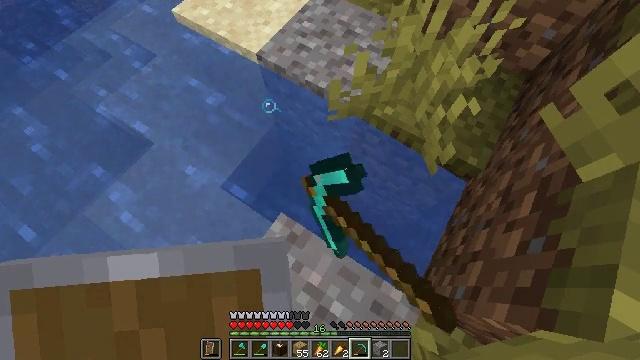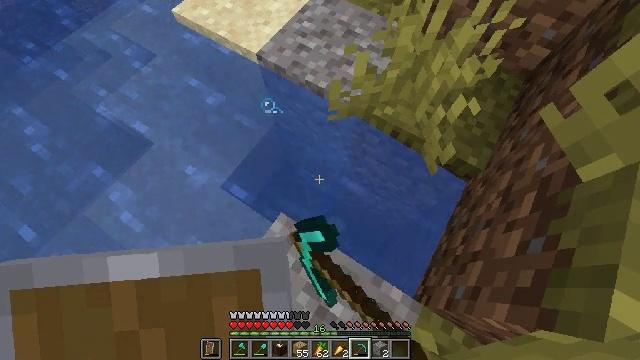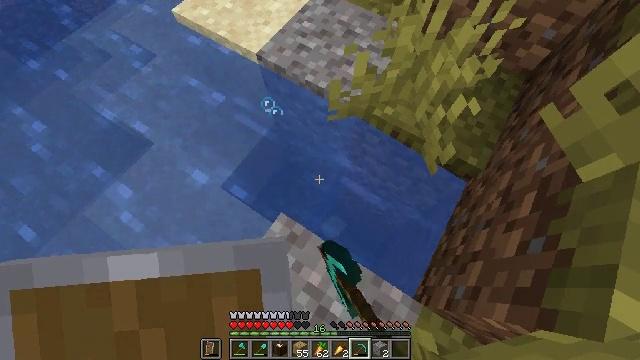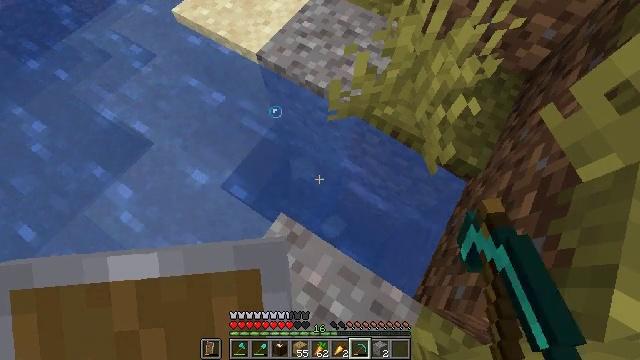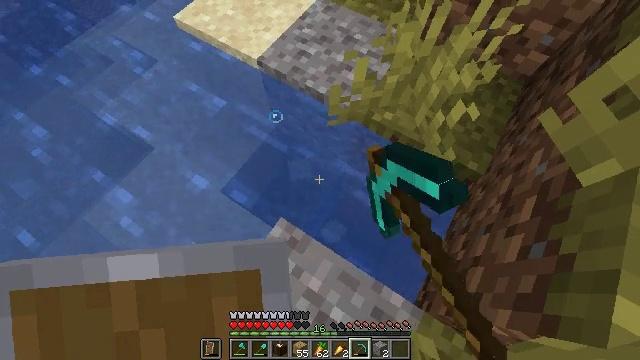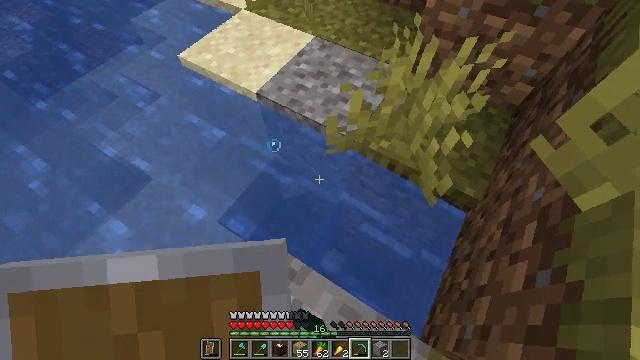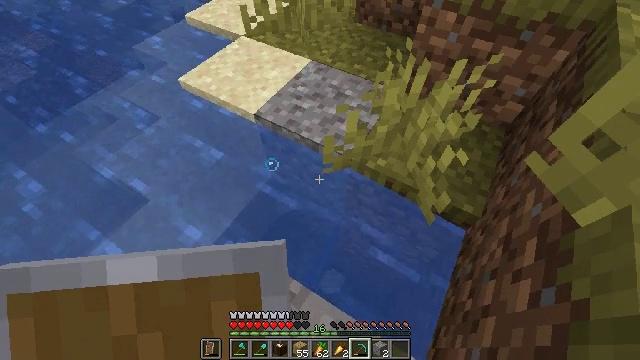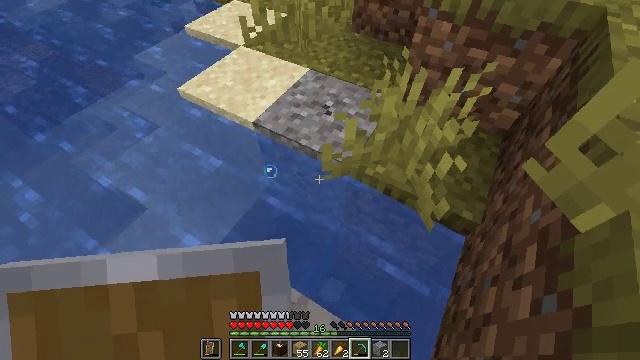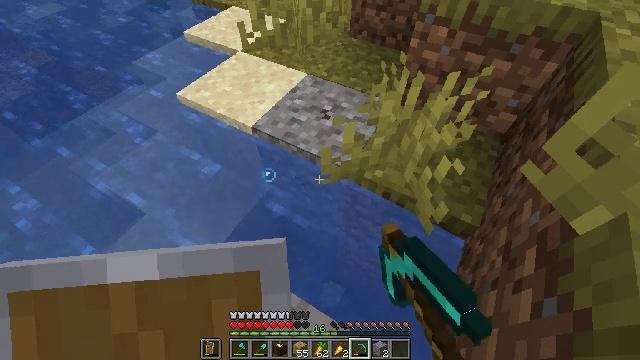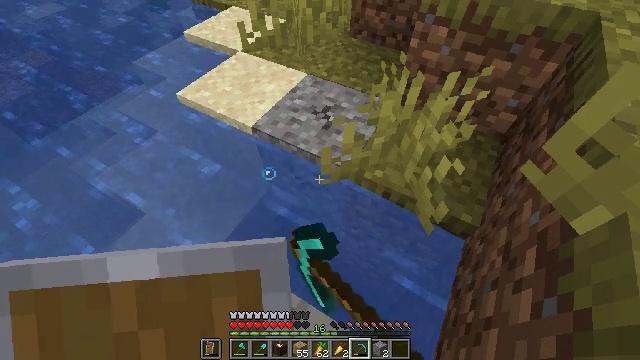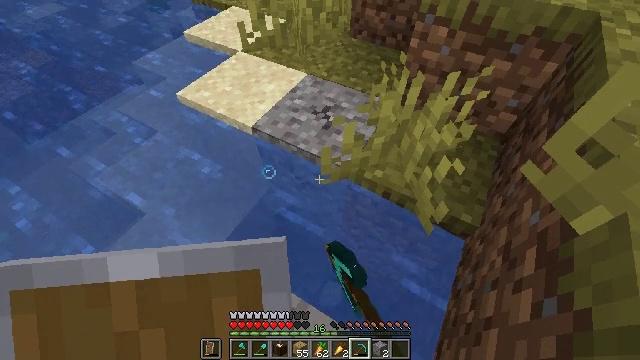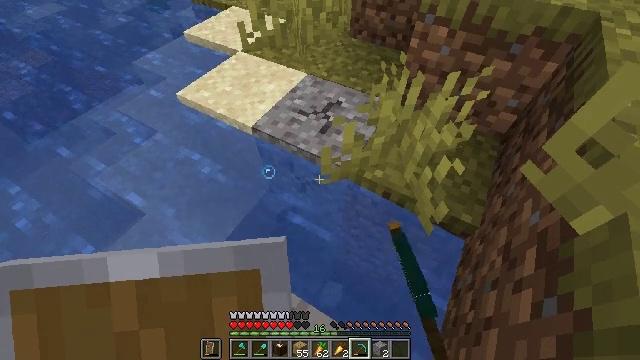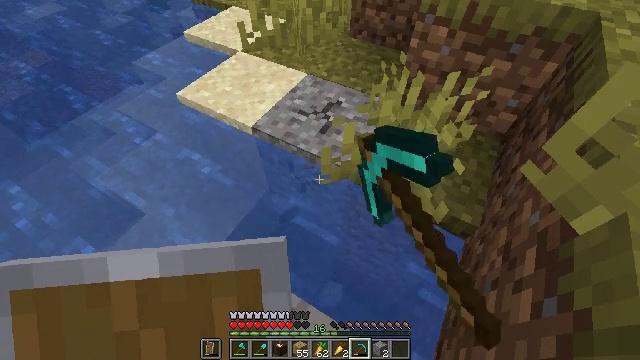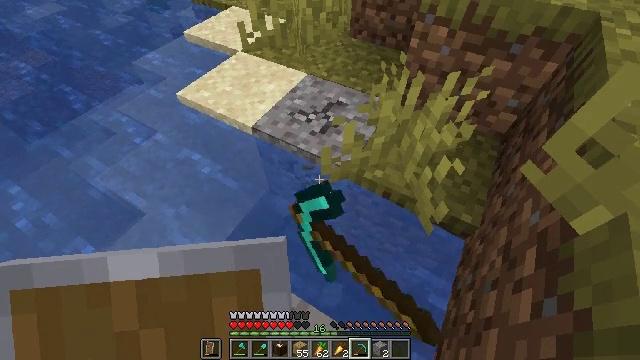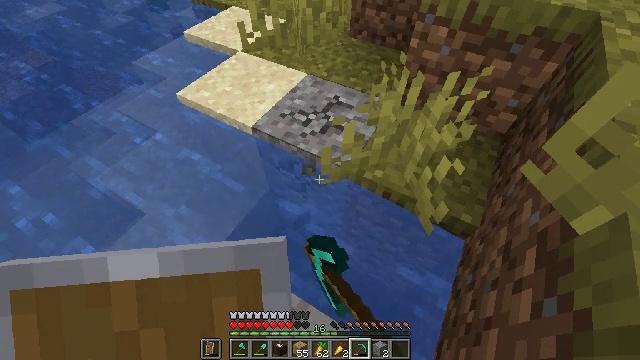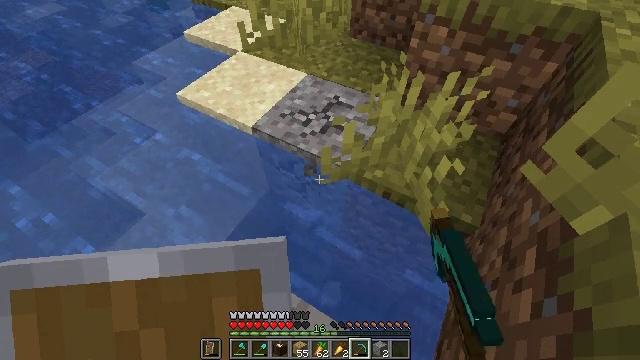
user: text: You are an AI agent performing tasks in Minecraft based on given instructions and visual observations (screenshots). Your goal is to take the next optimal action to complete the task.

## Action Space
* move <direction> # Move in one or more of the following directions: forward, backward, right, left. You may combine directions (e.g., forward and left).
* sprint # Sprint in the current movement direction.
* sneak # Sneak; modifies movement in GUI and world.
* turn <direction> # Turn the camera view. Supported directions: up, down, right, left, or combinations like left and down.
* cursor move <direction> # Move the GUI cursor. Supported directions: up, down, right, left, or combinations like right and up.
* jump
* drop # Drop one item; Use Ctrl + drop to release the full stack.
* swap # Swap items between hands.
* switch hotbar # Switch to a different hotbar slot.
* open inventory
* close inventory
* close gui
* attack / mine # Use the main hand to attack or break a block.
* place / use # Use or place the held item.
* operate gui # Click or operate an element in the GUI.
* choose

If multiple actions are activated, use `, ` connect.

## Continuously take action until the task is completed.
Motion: motion action
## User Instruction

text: Gather gravel by digging.
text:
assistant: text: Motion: attack / mine
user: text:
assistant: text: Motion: attack / mine
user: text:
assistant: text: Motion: attack / mine
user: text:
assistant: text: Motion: turn up, attack / mine
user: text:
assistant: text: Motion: turn up, attack / mine
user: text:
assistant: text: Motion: turn up, attack / mine
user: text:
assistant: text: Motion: turn up, attack / mine
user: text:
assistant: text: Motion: attack / mine
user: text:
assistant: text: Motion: attack / mine
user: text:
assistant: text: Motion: attack / mine
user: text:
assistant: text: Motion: attack / mine
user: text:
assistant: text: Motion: attack / mine
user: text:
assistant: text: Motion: attack / mine
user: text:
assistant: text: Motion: attack / mine
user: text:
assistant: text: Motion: attack / mine
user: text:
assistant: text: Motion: attack / mine
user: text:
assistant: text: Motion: attack / mine
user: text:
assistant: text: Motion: attack / mine
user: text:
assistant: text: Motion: attack / mine
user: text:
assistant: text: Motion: attack / mine
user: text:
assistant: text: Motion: attack / mine
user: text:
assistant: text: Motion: attack / mine
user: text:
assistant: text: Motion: turn down, attack / mine
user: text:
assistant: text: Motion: attack / mine
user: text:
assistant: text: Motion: attack / mine
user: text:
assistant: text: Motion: turn down, attack / mine
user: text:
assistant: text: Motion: attack / mine
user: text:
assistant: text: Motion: attack / mine
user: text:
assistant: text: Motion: attack / mine
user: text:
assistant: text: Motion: attack / mine